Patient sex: M
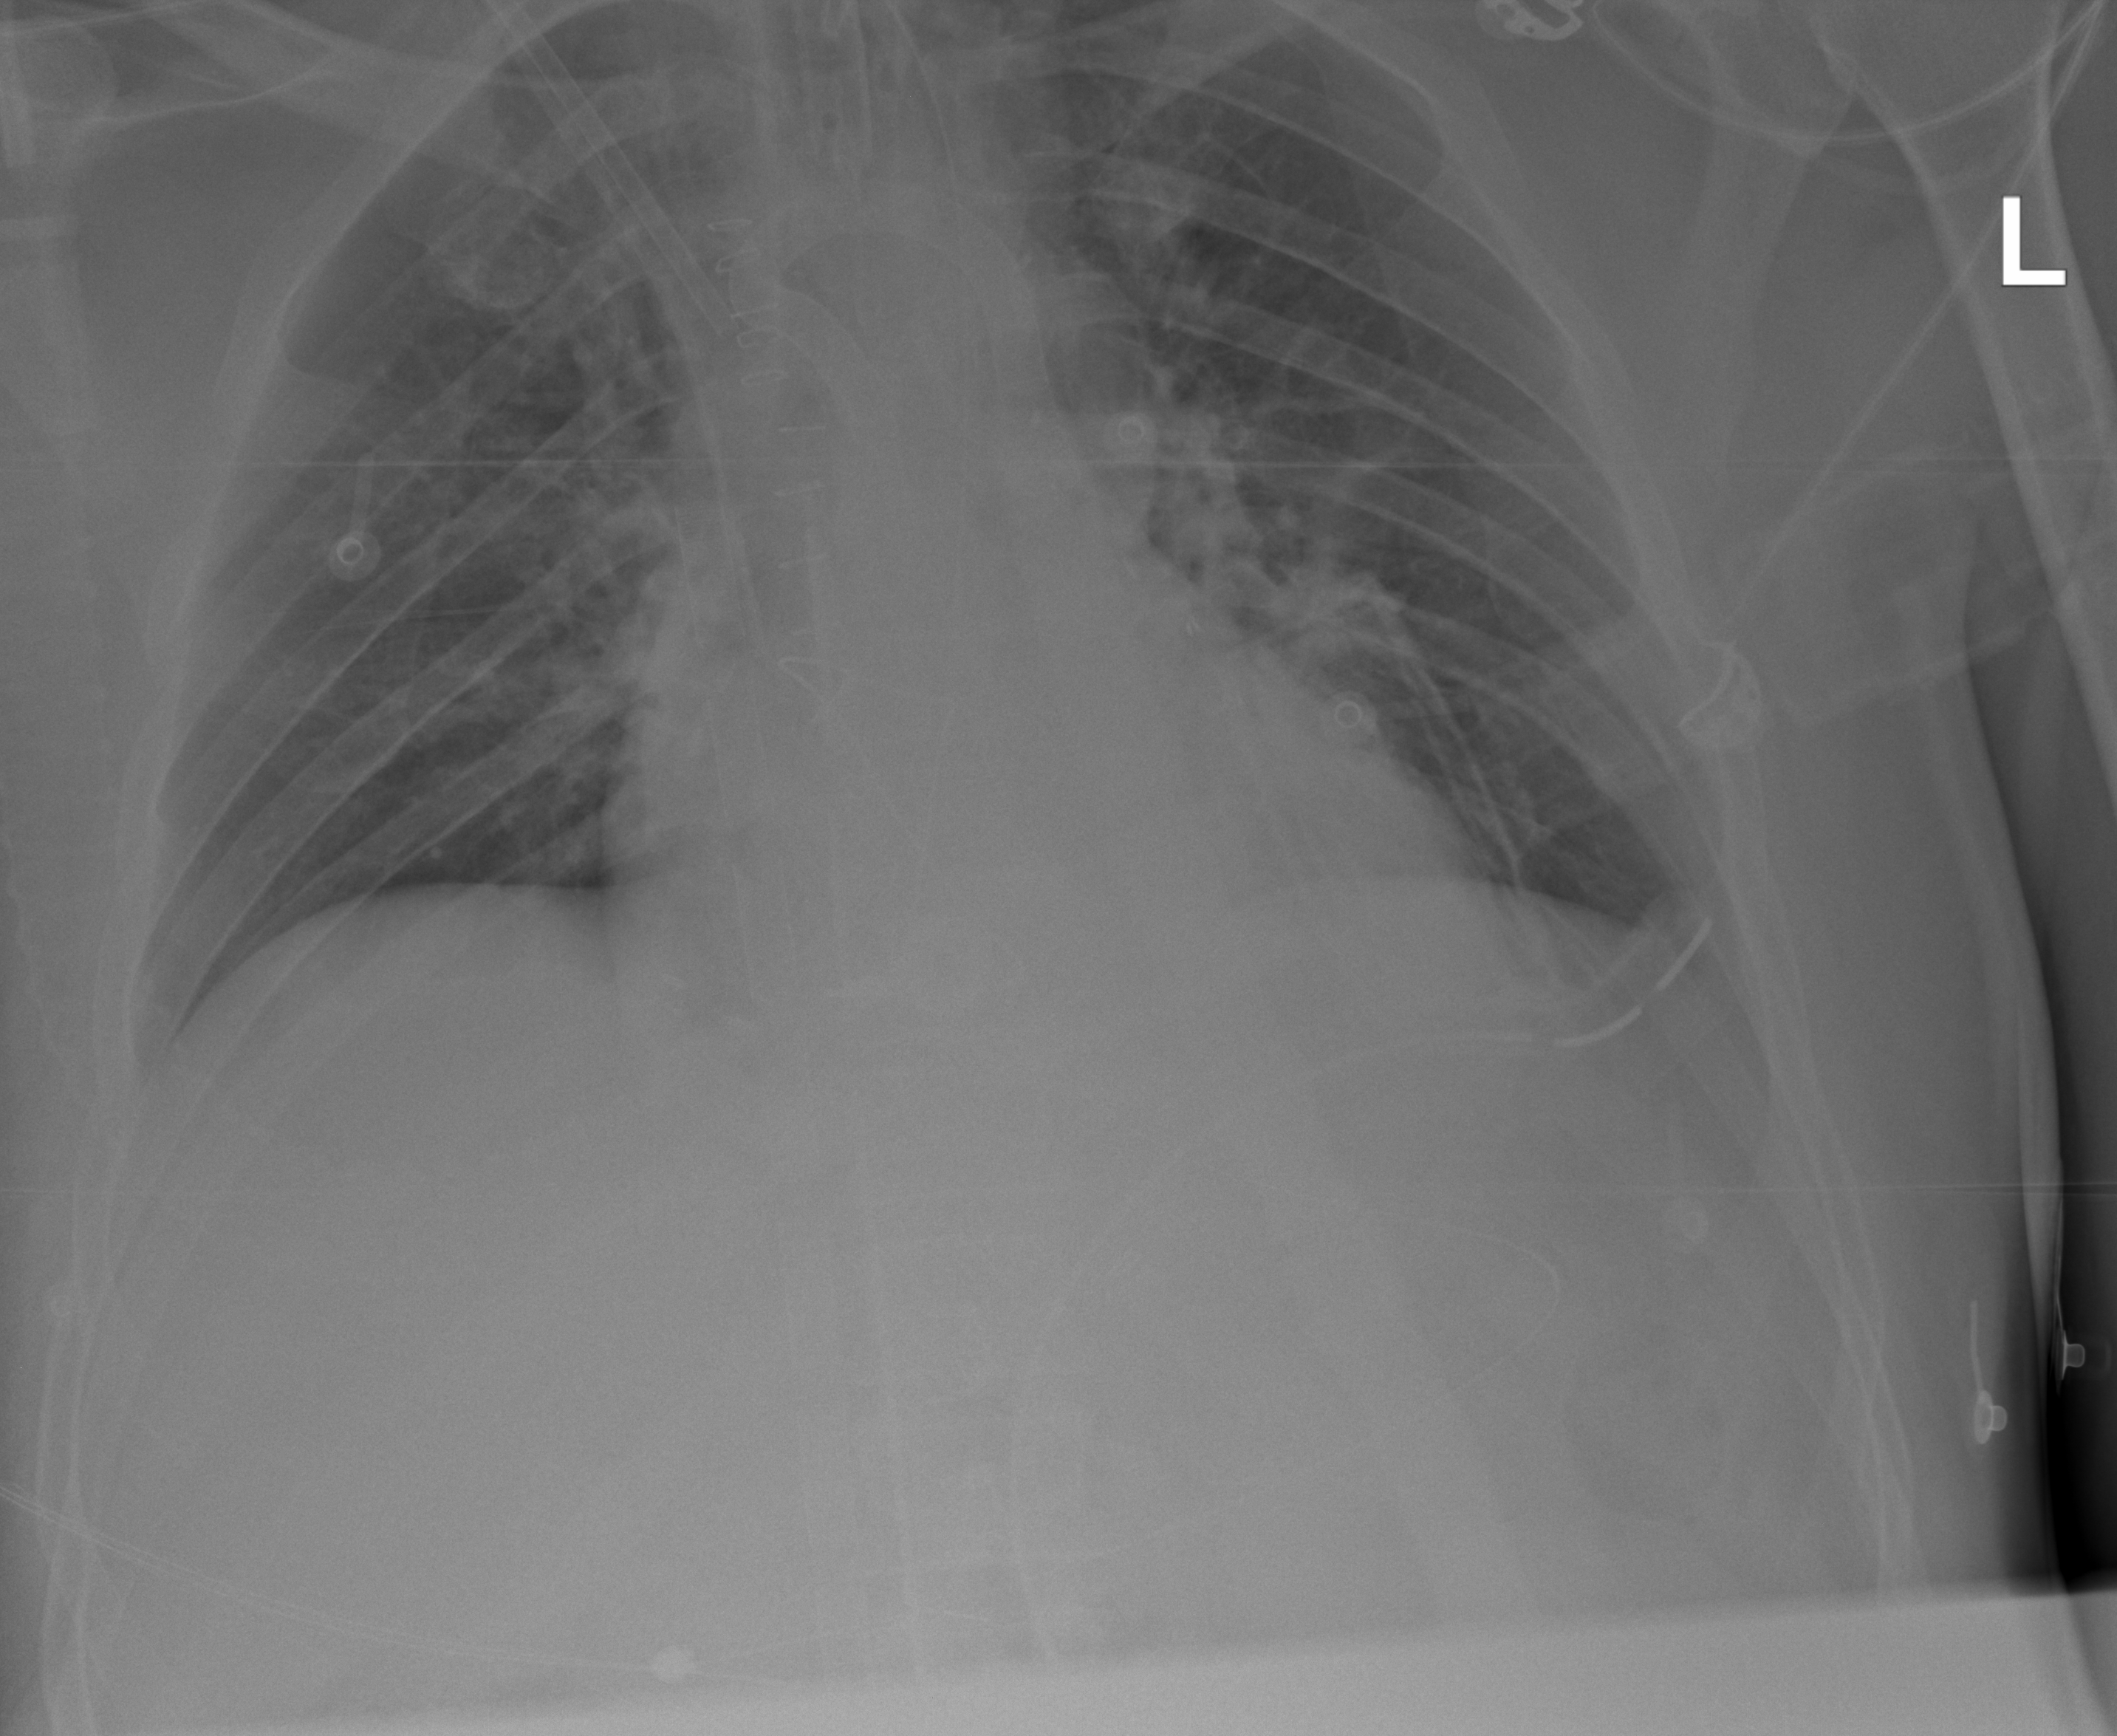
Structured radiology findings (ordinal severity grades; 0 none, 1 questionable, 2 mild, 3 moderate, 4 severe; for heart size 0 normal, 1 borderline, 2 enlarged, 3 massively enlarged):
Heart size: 1
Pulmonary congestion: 0
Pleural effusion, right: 0
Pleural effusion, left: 1
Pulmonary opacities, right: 0
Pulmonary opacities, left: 0
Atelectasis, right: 0
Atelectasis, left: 2